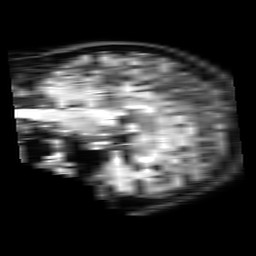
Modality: FLAIR
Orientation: sagittal
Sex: female
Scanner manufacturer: philips
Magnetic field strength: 3 T
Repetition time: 11 s
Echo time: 0.125 s